Question: I have a radGridView bound to a SQL table. One of the column shall contain a calculated result.
'''
this.radGridView1.Columns[4].Expression = "Due - Paid";
'''
All 3 fields involved are nvarchar type. I get this error and I do not understand how to fix it:

Any hint on what could be possibly wrong?
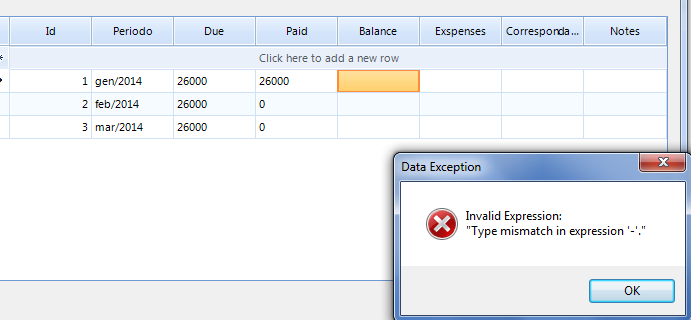
Answer: I was able to replicate this. It's due to the column types you're trying to subtract.
I created a 'RadGridView' and populated it using this code, which compiles fine but displays the exact error you received when it tries to display the grid at runtime.
'''
radGridView1.Columns.Add(new GridViewTextBoxColumn("age"));
radGridView1.Columns.Add(new GridViewTextBoxColumn("iq"));
radGridView1.Columns.Add(new GridViewDecimalColumn("total"));
radGridView1.Rows.Add("5", "5");
radGridView1.Columns["total"].Expression = "age - iq";
'''
Changed the column types accordingly and it worked fine:
'''
radGridView1.Columns.Add(new GridViewDecimalColumn("age"));
radGridView1.Columns.Add(new GridViewDecimalColumn("iq"));
'''
You just need to make sure the column data are numbers, not strings.